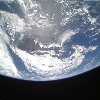
Label: cloud